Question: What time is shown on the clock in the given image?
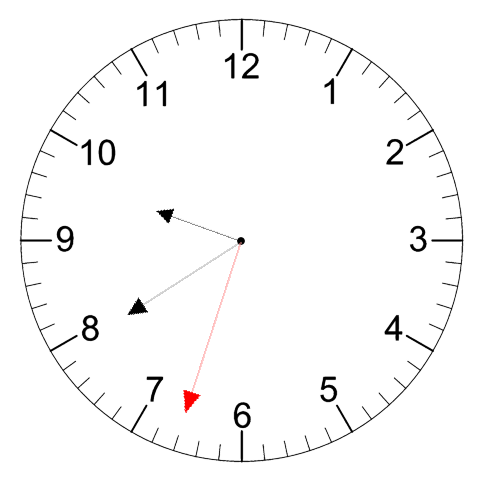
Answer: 09:39:33